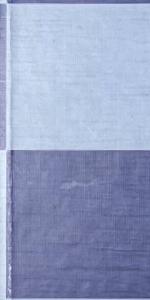
Label: Empty